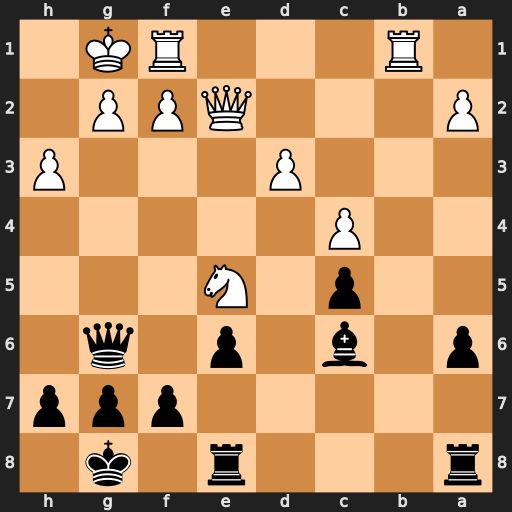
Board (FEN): r3r1k1/5ppp/p1b1p1q1/2p1N3/2P5/3P3P/P3QPP1/1R3RK1
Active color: b
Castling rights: -
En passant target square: -
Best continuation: Qxg2#